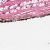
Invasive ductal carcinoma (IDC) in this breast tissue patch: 1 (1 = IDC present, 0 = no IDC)